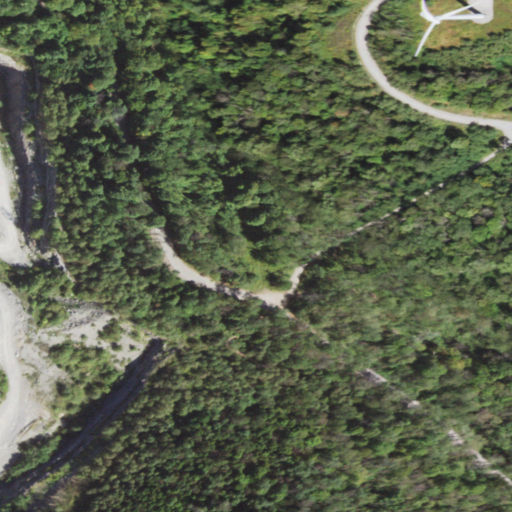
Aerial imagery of gap in Pennsylvania named Wymps Gap containing deciduous forest, barren land, open development, shrub, and low intensity development